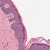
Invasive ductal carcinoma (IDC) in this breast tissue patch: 0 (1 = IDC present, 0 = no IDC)